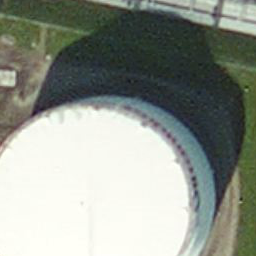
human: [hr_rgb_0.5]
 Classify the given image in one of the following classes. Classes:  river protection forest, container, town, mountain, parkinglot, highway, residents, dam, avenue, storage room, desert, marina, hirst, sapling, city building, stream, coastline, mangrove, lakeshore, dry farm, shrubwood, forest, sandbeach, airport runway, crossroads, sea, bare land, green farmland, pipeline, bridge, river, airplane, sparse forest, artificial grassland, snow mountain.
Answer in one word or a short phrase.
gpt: storage room